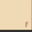
Piece: xx